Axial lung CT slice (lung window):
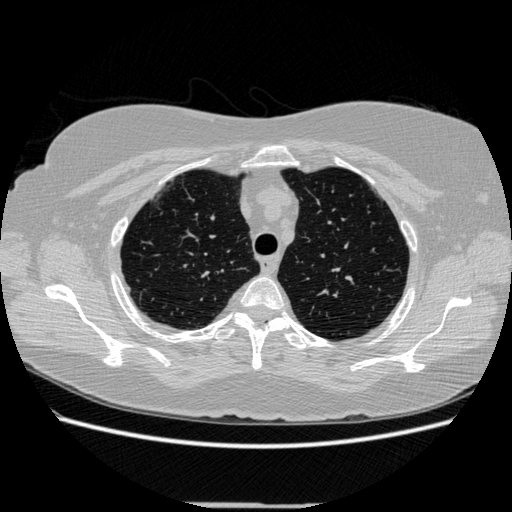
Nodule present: no